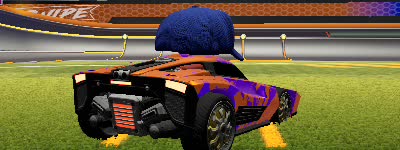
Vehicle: breakout